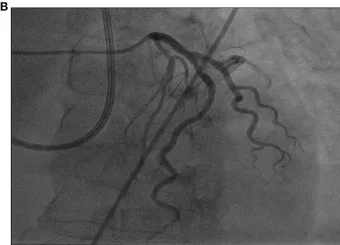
Key investigations performed. (A) Electrocardiogram showing atrial fibrillation with rapid ventricular response. There was no significant ST segment or T wave change.
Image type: radiology (x_ray)